Interaction volume radius: 5 \u00c5
Interaction volume height: 25 \u00c5
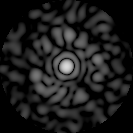
Disorder parameter: 0.8595